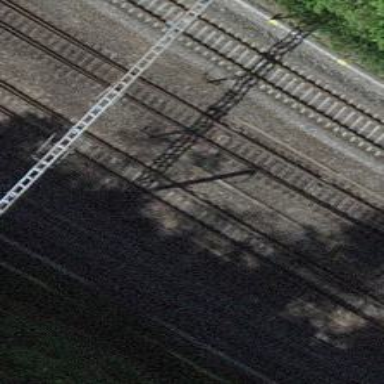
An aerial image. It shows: Railway switch.